Aerial crown-view tile of a tropical tree (Barro Colorado Island, Panama), acquired 20241014:
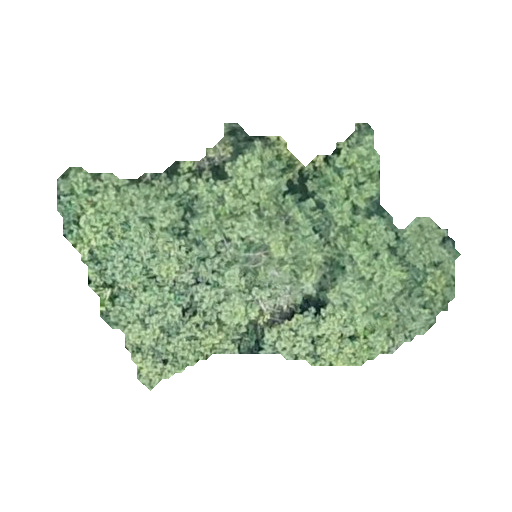
Species: Apeiba tibourbou
GBIF accepted scientific name: Apeiba tibourbou
Crown area: 107.044 m²